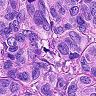
Metastatic tissue present: yes